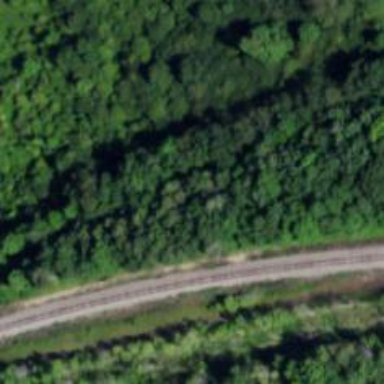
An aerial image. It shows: Abandoned railway.